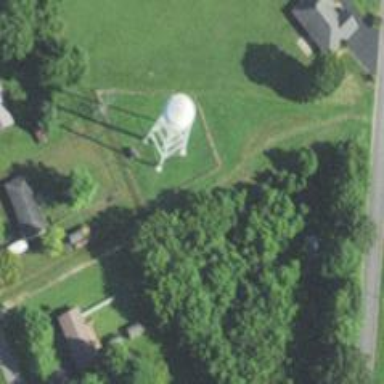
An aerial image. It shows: Water tower that is man-made.